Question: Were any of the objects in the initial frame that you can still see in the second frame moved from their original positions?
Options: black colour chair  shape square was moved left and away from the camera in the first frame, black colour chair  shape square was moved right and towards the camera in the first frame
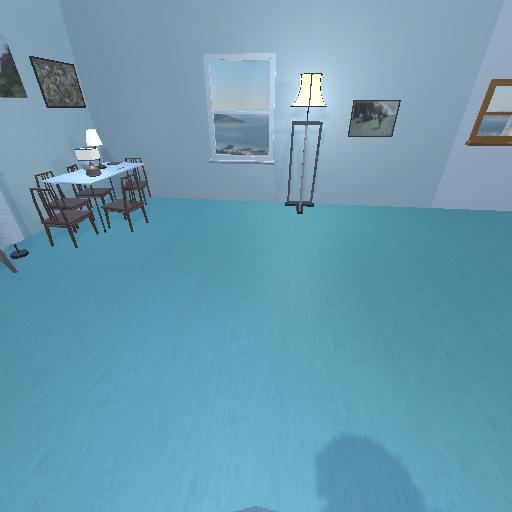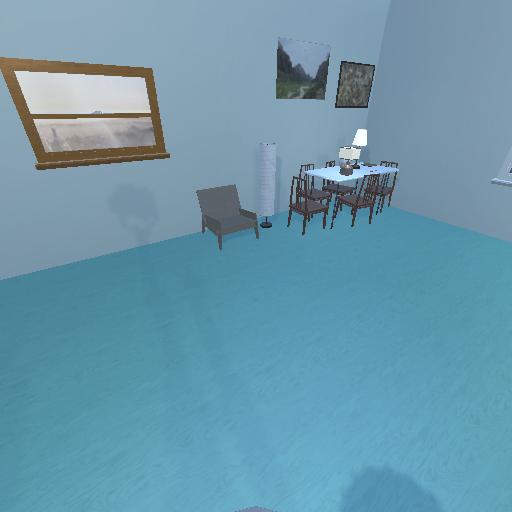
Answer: black colour chair  shape square was moved left and away from the camera in the first frame